Question: I am trying to figure out how to add some semi-transparent highlighting to text and have be able to change it's color. I have see it quite a bit lately and am wondering what would be the best way to go about it. So basically the highlight is like a selection highlight but being visible all of the time.
Can anyone help me out with this? Thanks.
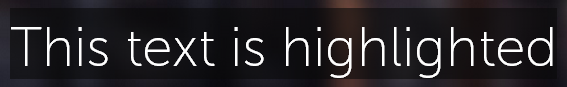
Answer: It's done the same as normal highlighting, but with rgba.
'''
.highlighted {
background-color: rgba(0,0,0,.5);
}
<span class="highlighted">This text is highlighted.</span>
'''
<URL>